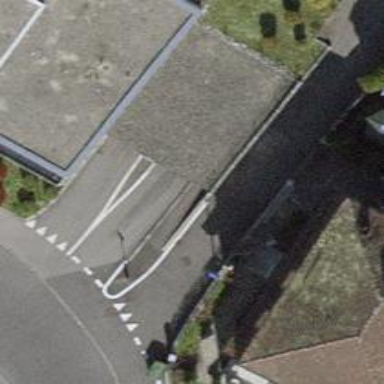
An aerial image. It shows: Parking entrance.